Interaction volume radius: 10 \u00c5
Interaction volume height: 30 \u00c5
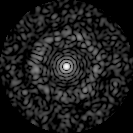
Disorder parameter: 0.8329